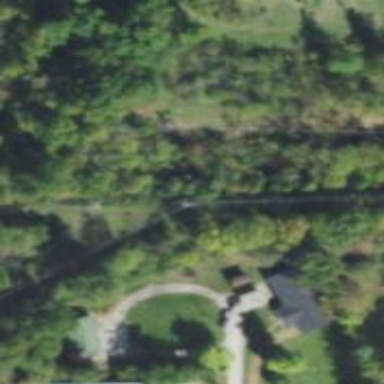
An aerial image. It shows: Abandoned railway path.